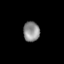
Tissue: skin
Cell type: Others
Senescence score: 0.6766
Nuclear area (px): 319
Mean DAPI intensity: 141.304